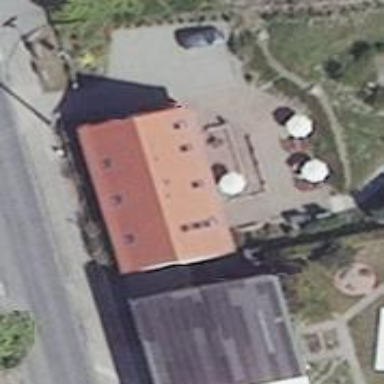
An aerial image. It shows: Cafe.